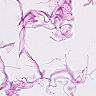
Metastatic tissue present: no